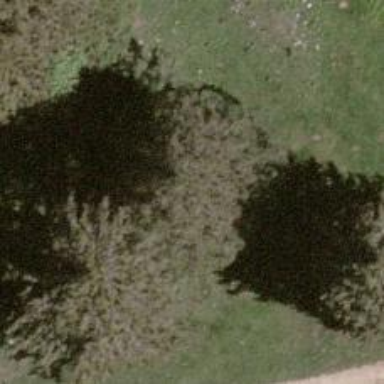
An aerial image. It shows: Beautiful tree in nature.